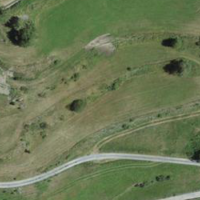
EUNIS habitat code: 24
Species observed at this site:
Turritis glabra
Astragalus cicer
Filipendula ulmaria